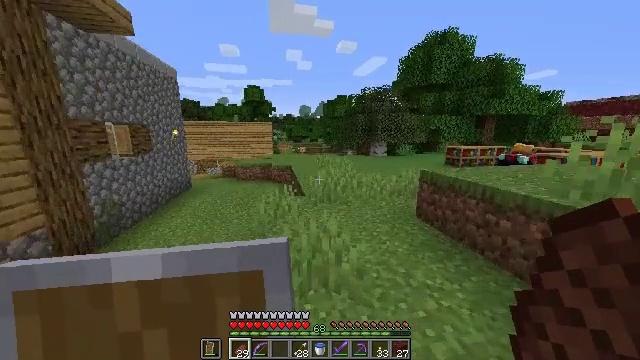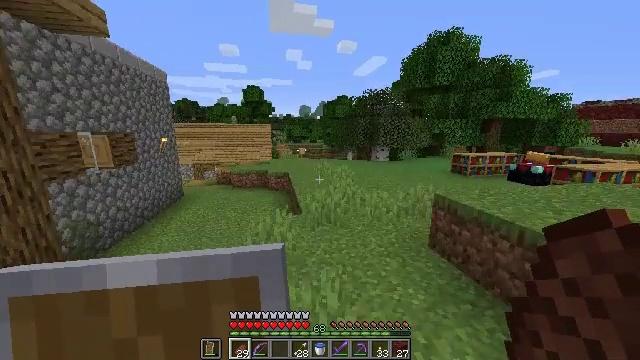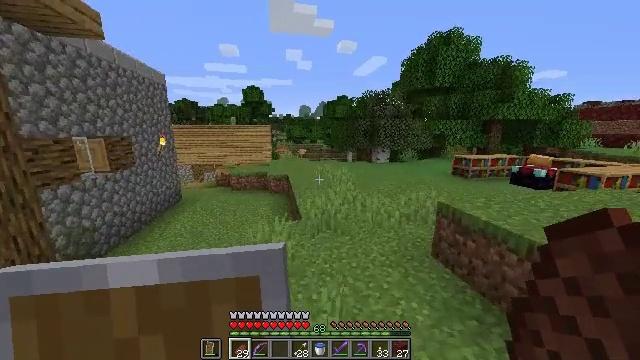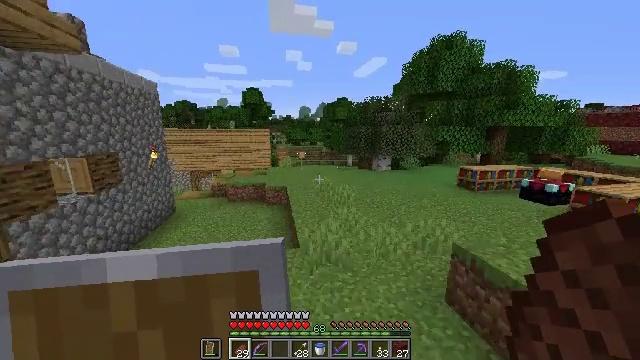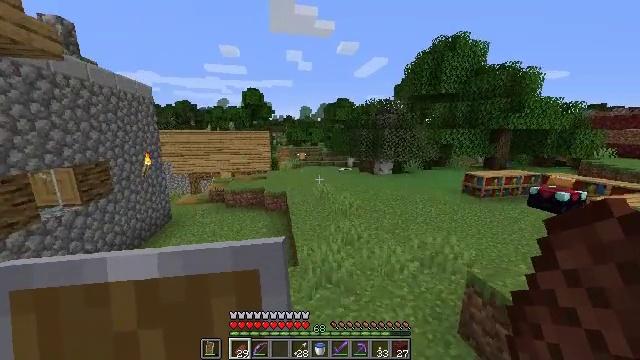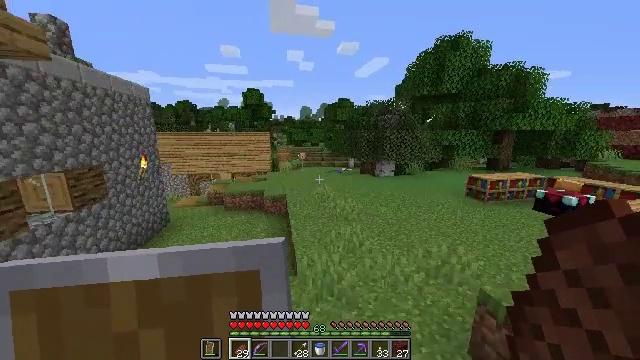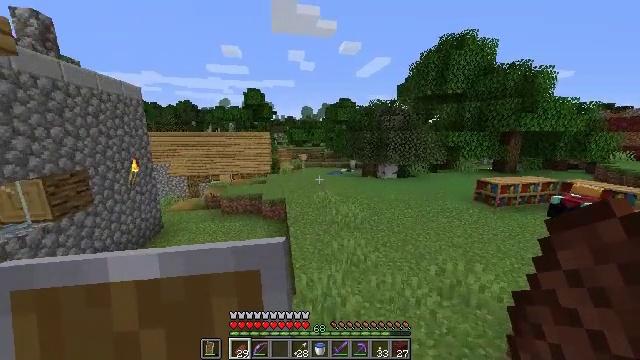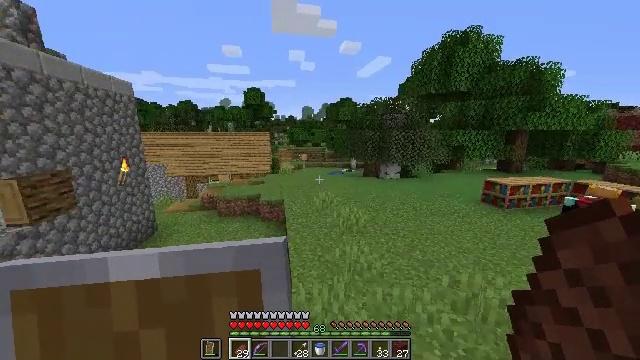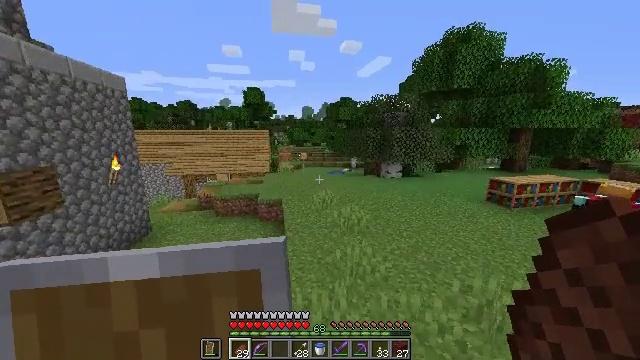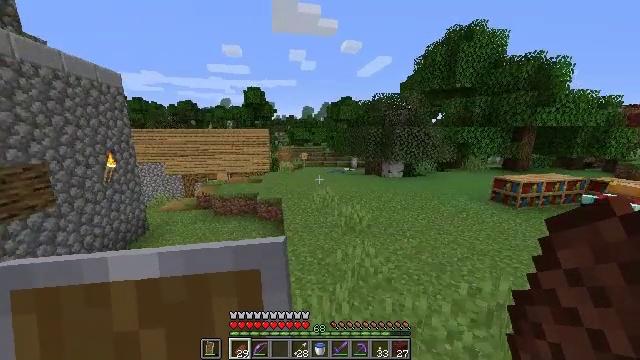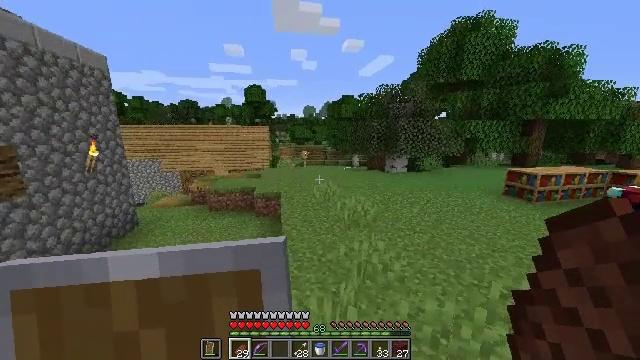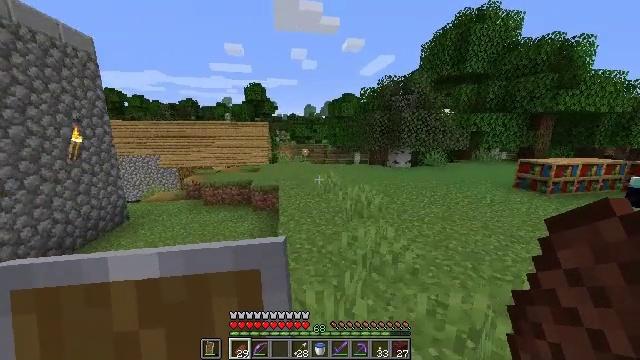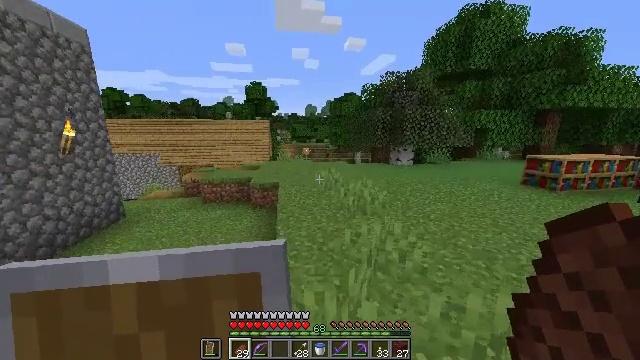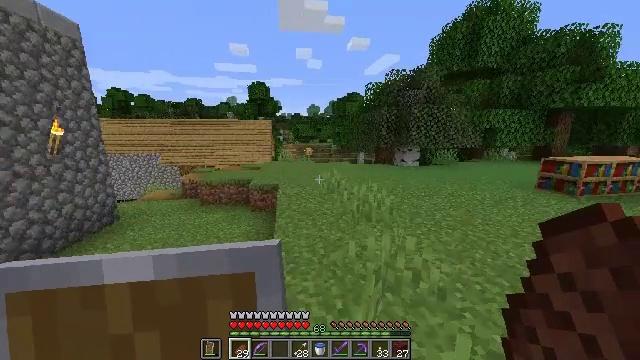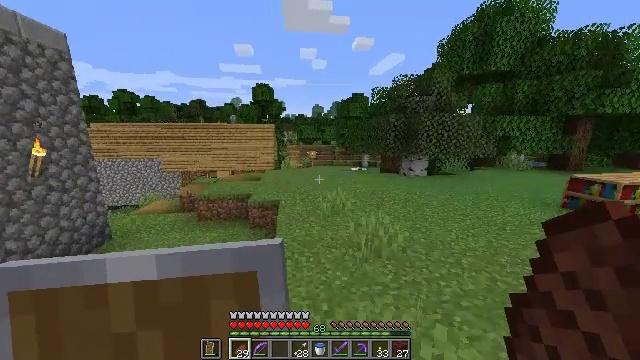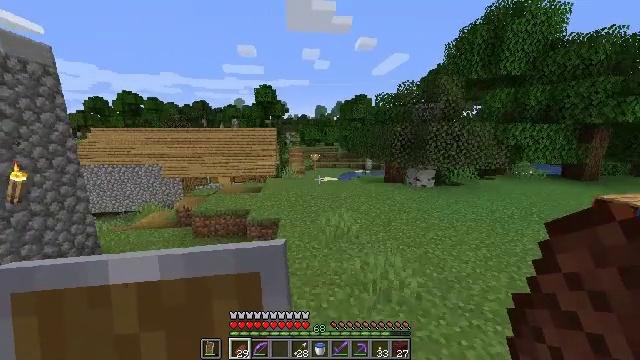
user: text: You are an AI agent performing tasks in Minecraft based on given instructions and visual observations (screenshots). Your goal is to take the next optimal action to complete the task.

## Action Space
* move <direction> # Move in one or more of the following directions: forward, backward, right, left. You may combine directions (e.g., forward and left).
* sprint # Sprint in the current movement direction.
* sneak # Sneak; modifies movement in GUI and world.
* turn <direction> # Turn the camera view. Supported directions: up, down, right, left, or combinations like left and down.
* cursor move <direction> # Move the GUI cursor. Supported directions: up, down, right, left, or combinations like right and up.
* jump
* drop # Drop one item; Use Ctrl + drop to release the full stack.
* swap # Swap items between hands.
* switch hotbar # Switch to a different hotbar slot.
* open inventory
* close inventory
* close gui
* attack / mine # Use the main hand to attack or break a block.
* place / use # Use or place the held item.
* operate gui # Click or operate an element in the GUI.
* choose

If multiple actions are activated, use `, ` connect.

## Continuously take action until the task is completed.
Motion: motion action
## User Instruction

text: Gather a pumpkin block.
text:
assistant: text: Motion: move forward, jump
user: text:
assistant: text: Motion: move forward, jump
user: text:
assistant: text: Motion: move forward, jump
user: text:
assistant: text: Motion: move forward, jump
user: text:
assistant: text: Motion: move forward, jump
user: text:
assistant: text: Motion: move forward, jump
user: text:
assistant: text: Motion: move forward, jump
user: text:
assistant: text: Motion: move forward, jump
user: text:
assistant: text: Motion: move forward, jump
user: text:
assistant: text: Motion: move forward, jump
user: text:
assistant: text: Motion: move forward, jump
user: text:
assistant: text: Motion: move forward, jump
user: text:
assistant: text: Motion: move forward, jump
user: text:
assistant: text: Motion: move forward, turn left, jump
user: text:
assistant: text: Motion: move forward, jump
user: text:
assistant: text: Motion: move forward, jump
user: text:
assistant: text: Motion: move forward, jump
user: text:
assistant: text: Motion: move forward, jump
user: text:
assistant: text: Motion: move forward, jump
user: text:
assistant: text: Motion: move forward, jump
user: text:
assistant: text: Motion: move forward, jump
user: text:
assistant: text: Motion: move forward, jump
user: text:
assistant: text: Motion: move forward, jump
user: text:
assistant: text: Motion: move forward, jump
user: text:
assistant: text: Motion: move forward, jump
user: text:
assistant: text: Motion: move forward, jump
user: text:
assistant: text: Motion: move forward, jump
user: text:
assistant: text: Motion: move forward, jump
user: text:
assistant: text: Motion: move forward, jump
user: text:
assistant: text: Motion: move forward, jump